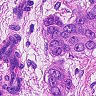
Metastatic tissue present: yes